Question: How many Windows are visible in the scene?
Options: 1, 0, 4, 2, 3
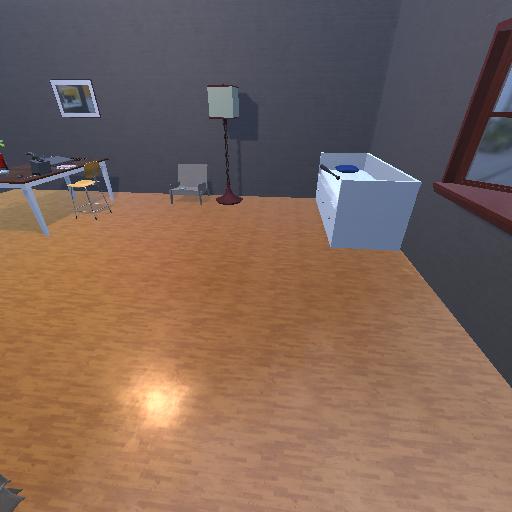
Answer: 1